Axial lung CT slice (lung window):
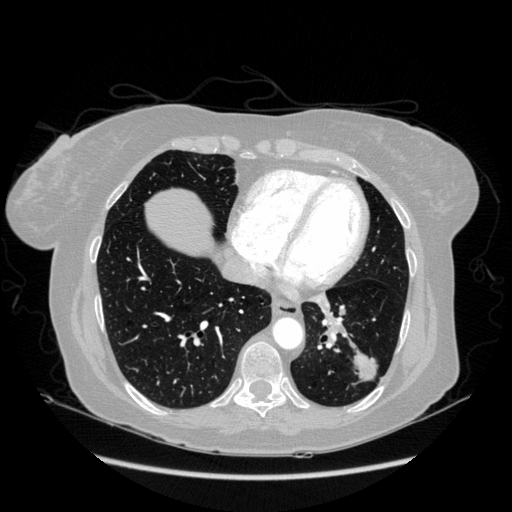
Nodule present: yes
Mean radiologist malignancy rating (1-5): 4.5